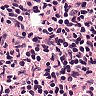
Metastatic tissue present: no